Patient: sex M, age 52
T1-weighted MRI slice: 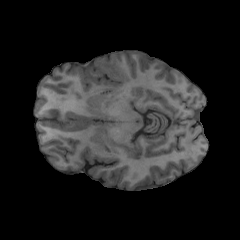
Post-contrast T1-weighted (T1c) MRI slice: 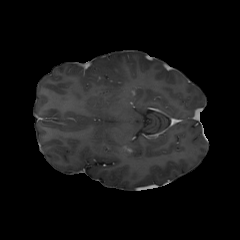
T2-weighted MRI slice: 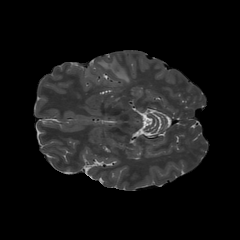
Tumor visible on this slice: yes
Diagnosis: Glioblastoma, IDH-wildtype
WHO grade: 4